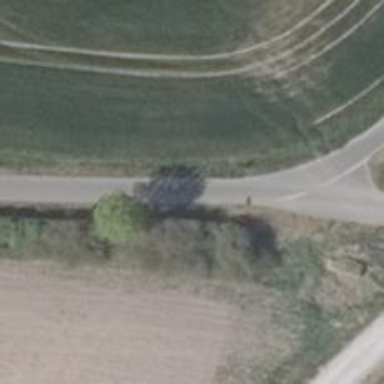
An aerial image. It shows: Asphalt path designated as bicycle road.